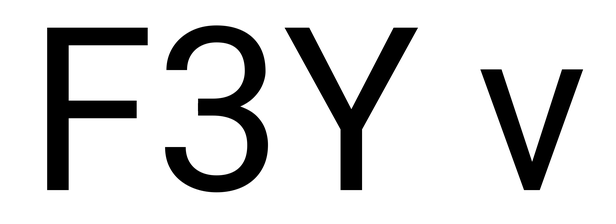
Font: Roboto_Regular